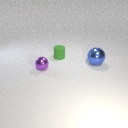
large blue metal sphere in front of small green rubber cylinder